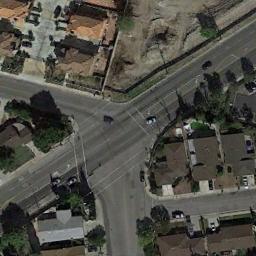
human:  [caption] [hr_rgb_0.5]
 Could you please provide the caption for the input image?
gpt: There are numerous buildings of different shapes and sizes beside the intersection .

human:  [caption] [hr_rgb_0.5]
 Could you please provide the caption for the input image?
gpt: An intersection with sparse traffic located in a residential area with some trees .

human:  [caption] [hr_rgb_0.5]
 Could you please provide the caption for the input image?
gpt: There is no traffic above the intersection .

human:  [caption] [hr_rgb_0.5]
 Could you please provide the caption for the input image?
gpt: There are many houses with brown roofs and many trees around the intersection .

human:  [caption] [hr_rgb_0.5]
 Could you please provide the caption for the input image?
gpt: There are some brown buildings beside the intersection .